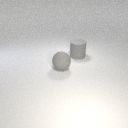
large gray rubber sphere in front of large gray rubber cylinder